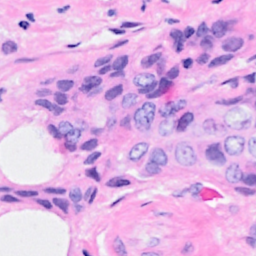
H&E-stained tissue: Breast